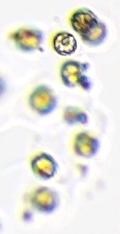
Label: Phaeocystis